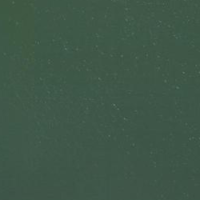
EUNIS habitat code: 14
Species observed at this site:
Lamium galeobdolon